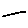
Label: line